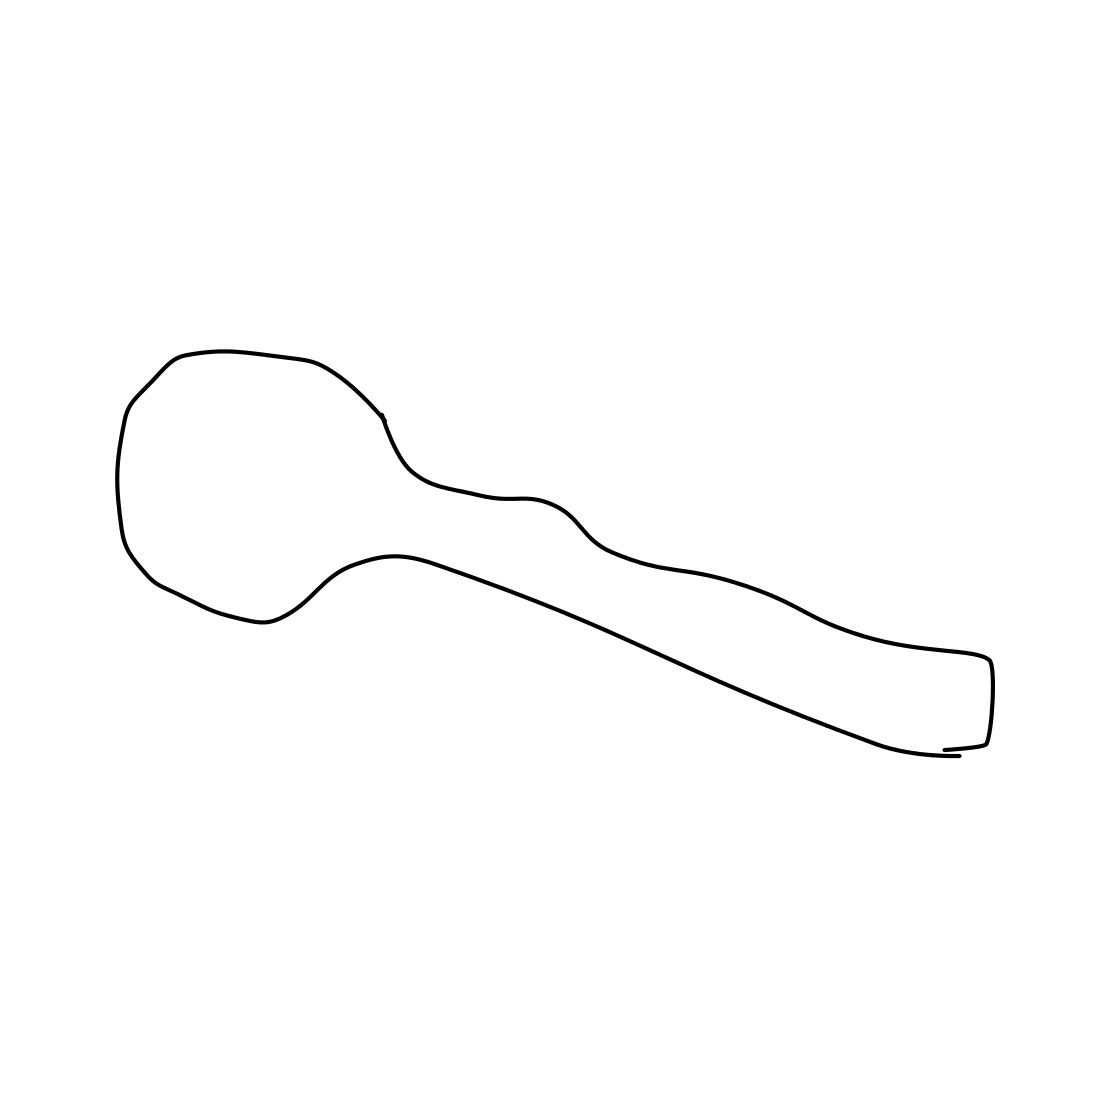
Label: spoon